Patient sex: F
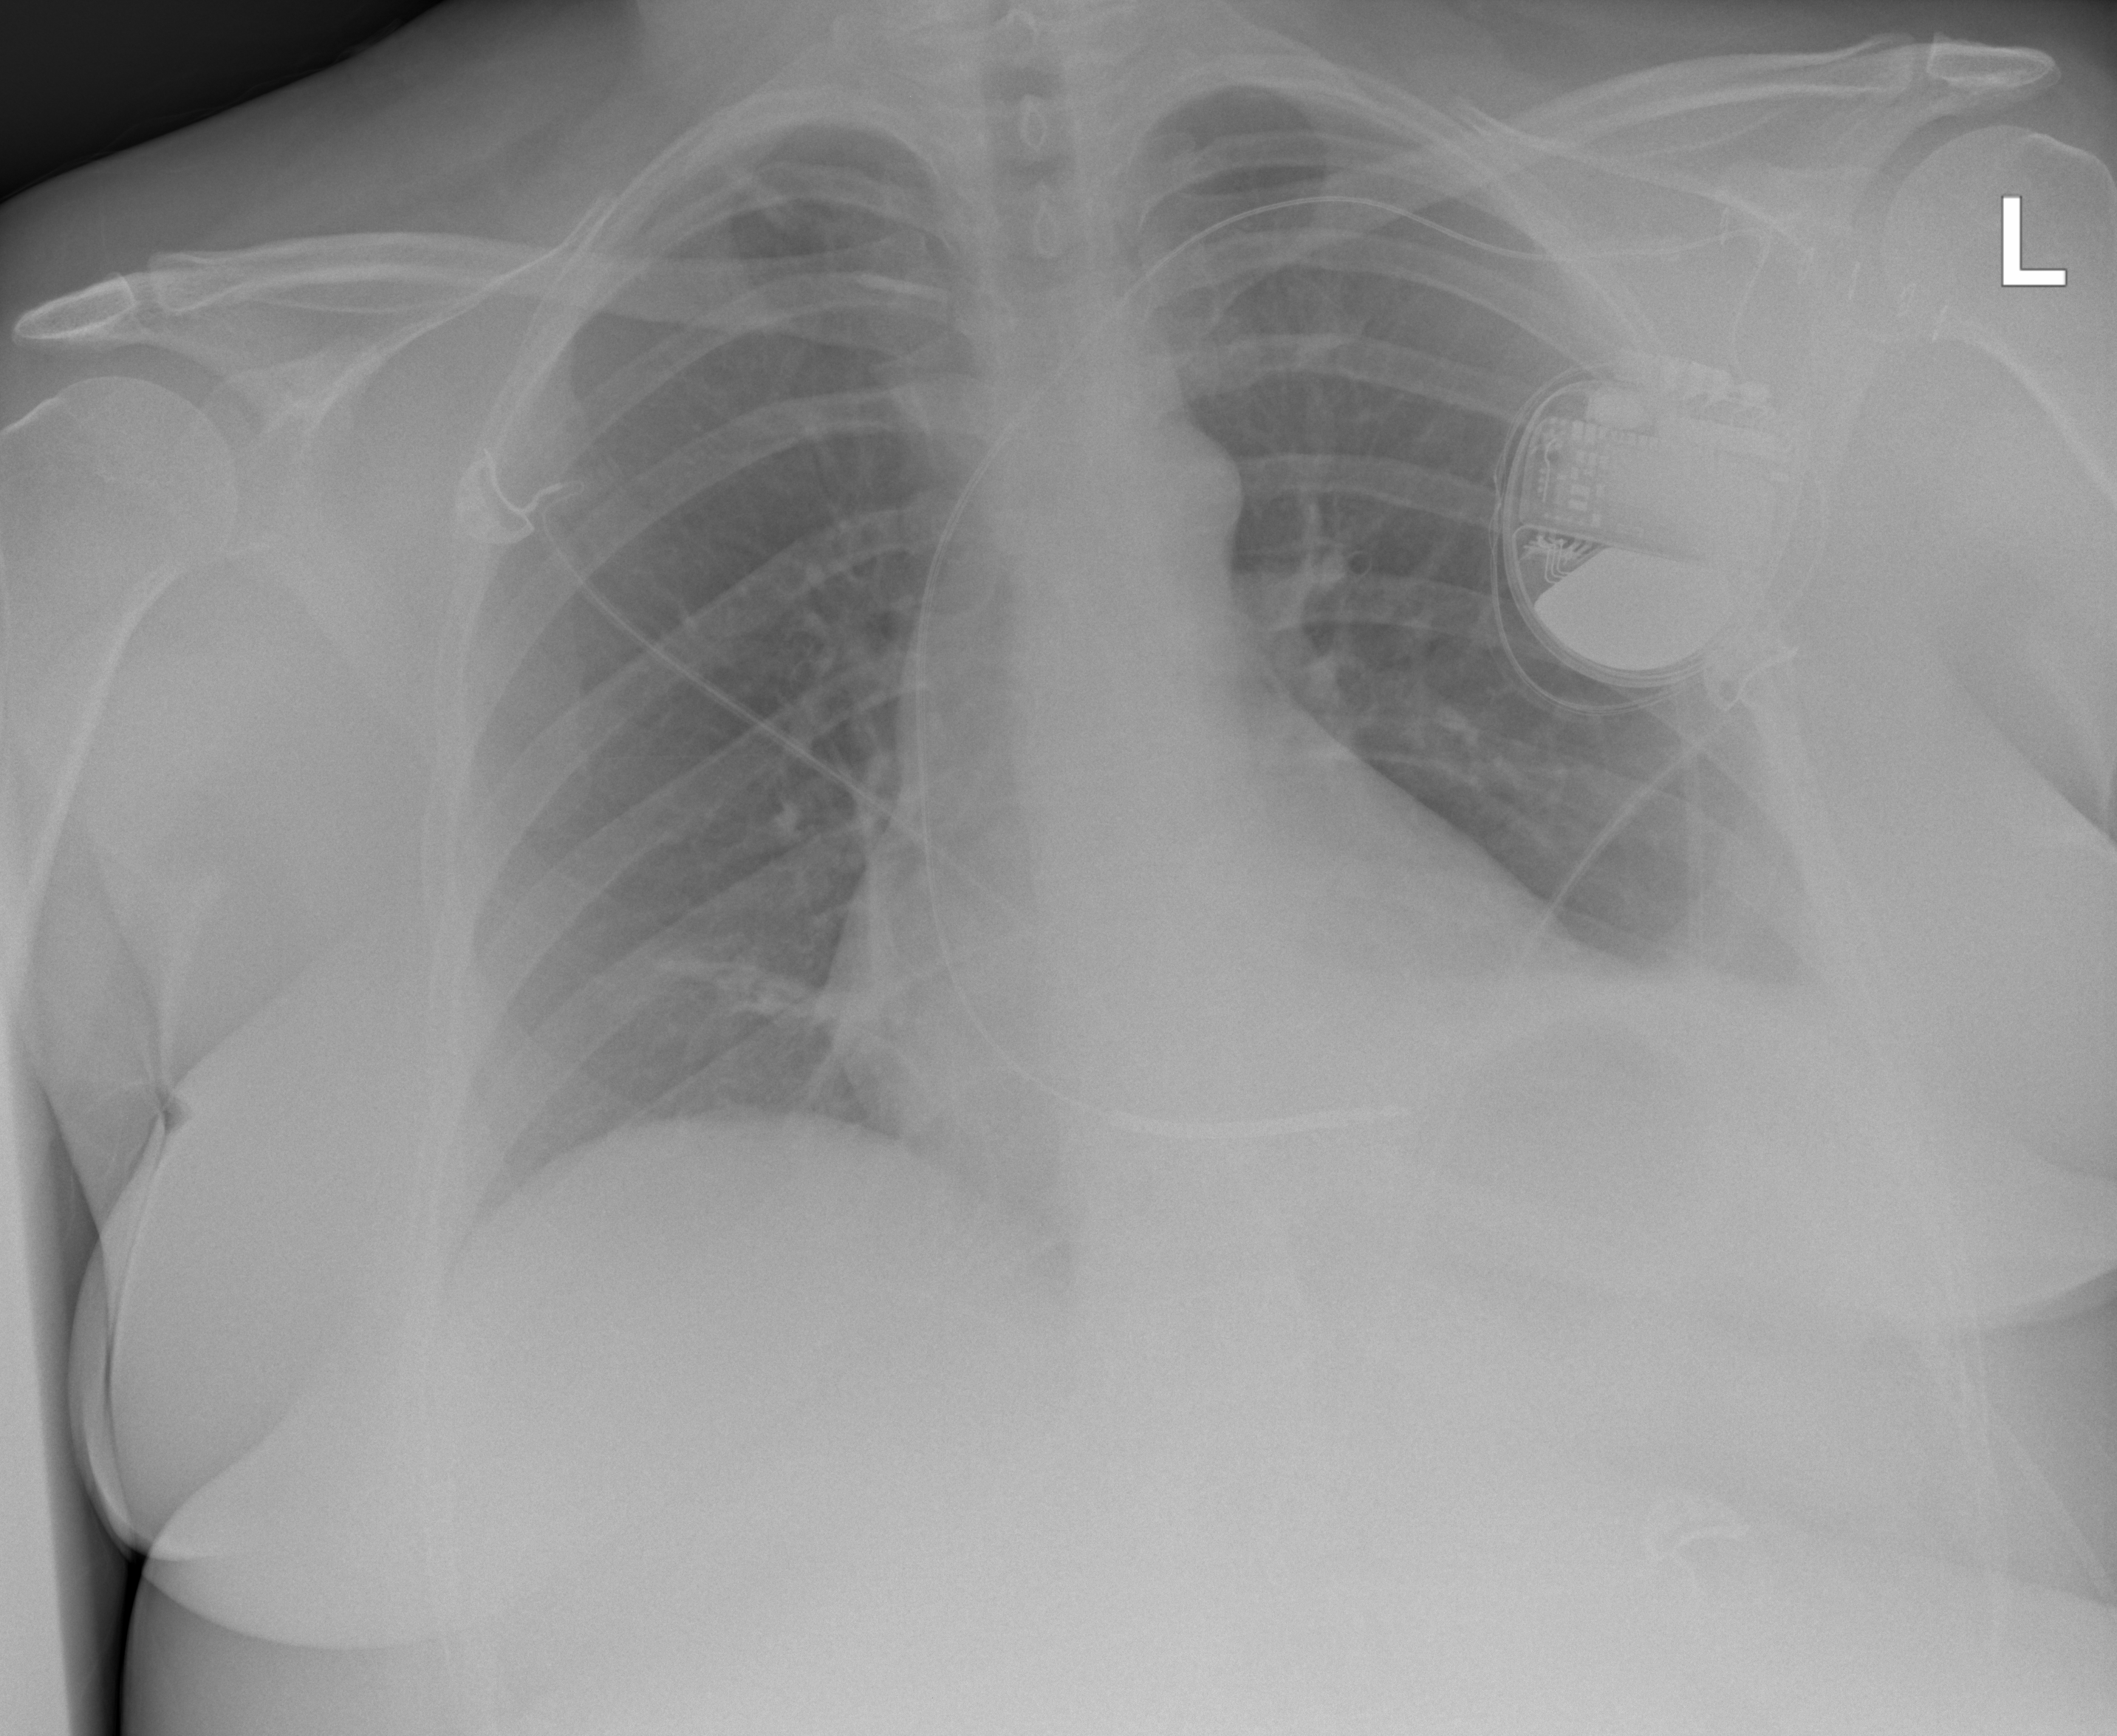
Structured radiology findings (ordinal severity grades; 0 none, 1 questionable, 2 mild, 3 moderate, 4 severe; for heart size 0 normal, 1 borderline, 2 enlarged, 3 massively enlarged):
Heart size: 0
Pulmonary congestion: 0
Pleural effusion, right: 0
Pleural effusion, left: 3
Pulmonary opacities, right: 0
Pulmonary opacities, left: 0
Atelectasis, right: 0
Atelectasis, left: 2